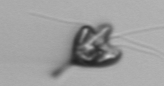
Label: Pyramimonas_longicauda